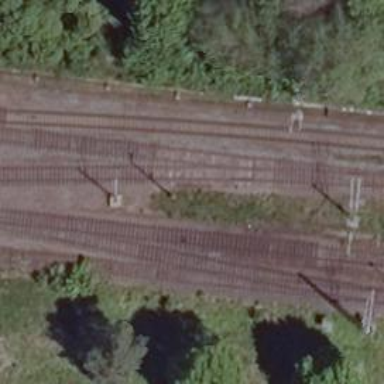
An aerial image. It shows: Railway track.